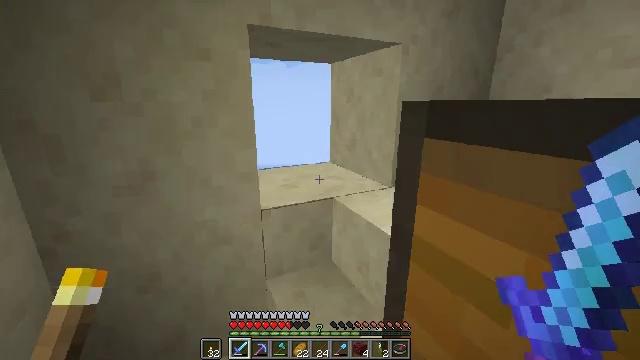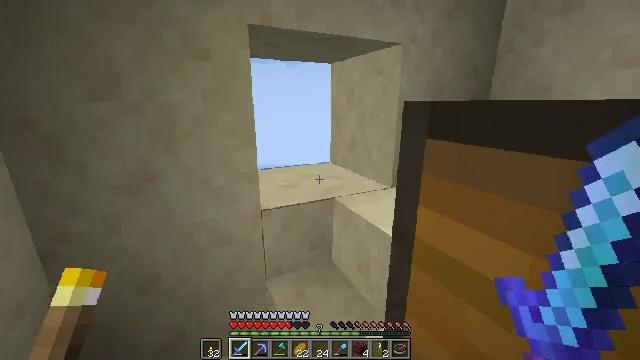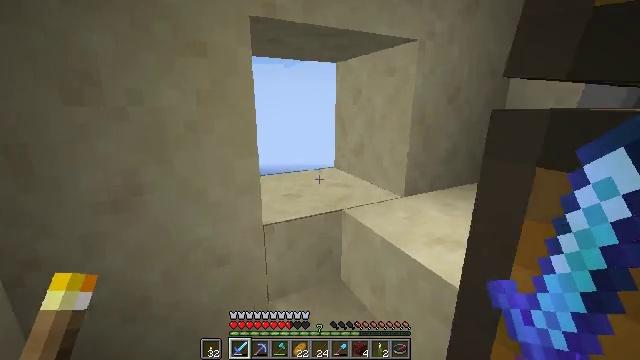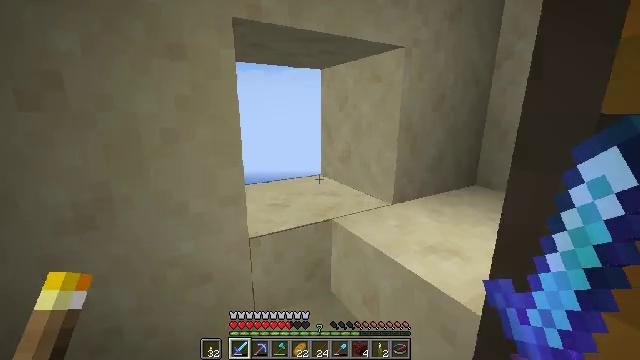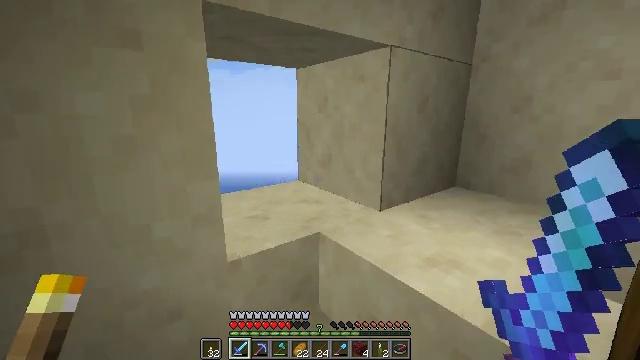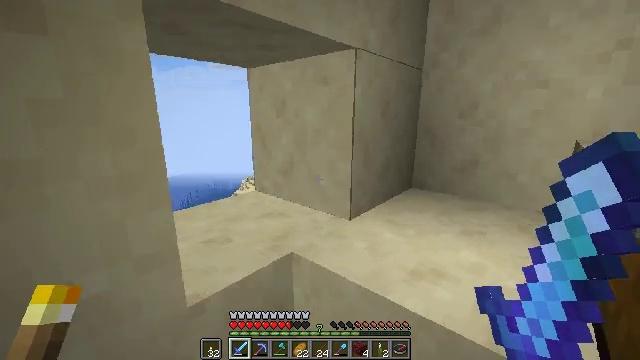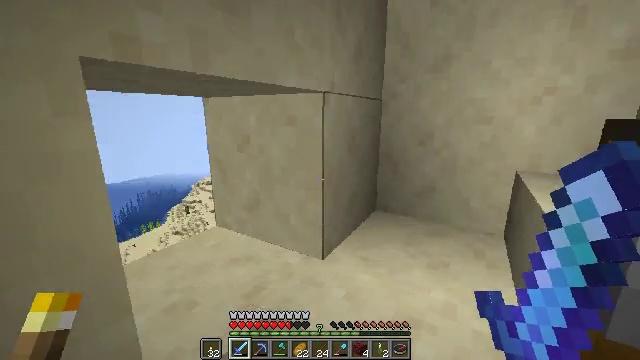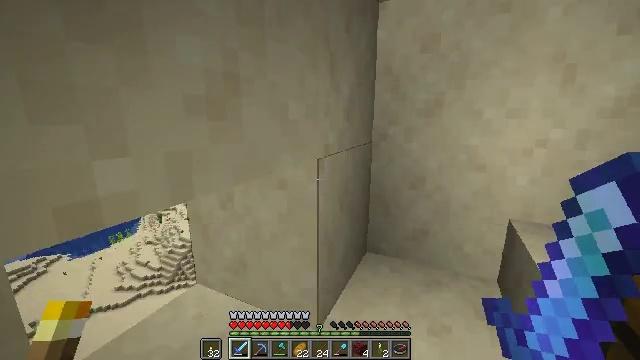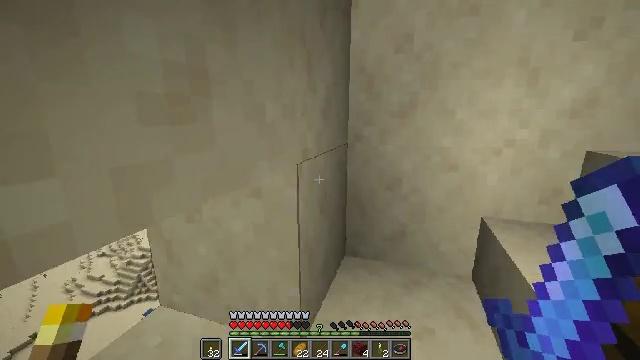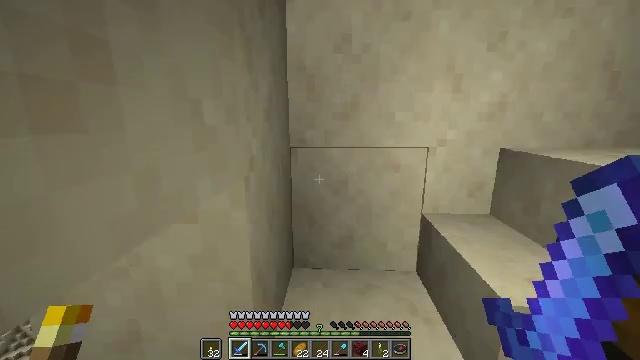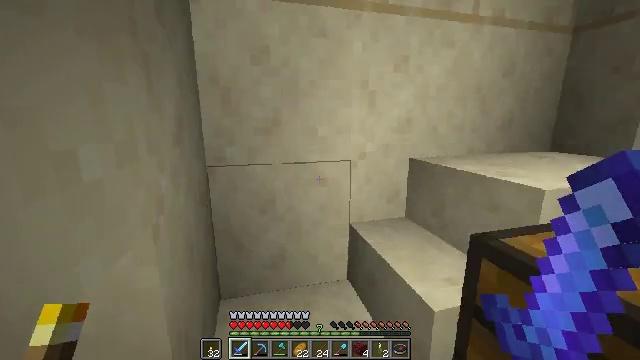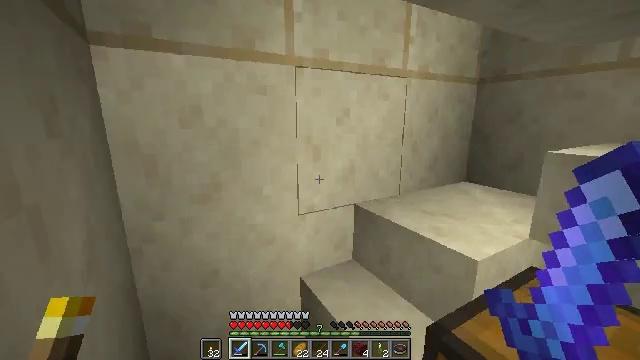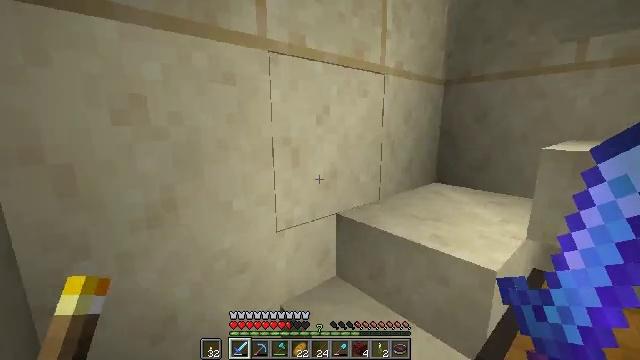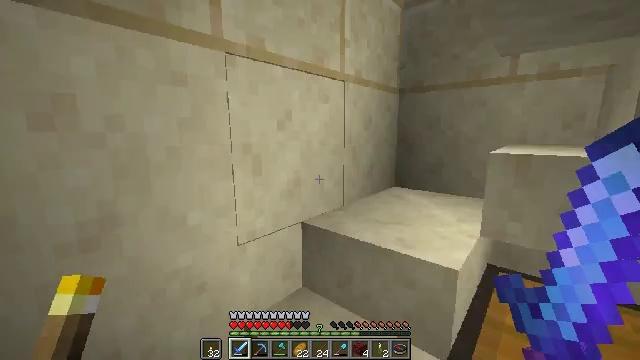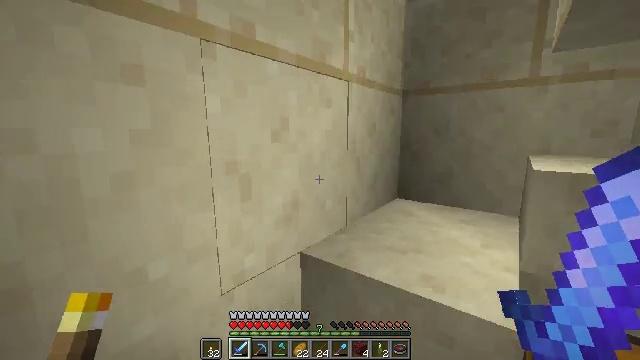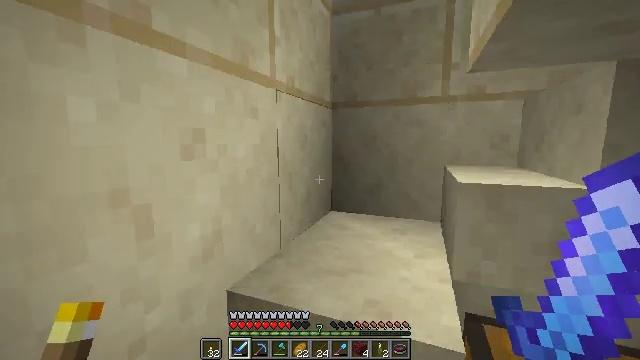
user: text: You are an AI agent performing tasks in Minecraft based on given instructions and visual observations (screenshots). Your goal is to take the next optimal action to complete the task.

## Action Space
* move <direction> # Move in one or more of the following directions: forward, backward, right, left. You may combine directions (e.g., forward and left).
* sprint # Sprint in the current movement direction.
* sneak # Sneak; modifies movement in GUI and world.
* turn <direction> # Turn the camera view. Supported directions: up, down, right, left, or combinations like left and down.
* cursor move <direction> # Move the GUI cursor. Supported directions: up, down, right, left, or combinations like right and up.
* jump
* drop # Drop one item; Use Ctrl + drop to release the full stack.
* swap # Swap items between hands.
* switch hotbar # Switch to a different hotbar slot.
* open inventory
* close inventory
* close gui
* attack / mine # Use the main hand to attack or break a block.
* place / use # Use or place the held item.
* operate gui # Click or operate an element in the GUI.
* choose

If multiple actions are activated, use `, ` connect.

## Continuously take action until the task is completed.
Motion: motion action
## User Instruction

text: Left click to mine the dead bush.
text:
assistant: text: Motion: move forward
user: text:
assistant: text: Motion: move forward
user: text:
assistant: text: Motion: move forward, turn right and up
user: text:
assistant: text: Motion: move forward, turn right
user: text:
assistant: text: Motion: move forward, turn right
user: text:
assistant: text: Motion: move forward, turn right
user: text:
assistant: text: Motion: move forward, turn right
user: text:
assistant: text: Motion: move forward and move left, turn right
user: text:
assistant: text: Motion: move forward and move left, turn right
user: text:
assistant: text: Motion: move forward and move left, turn right
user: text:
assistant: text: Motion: move forward and move left, turn right
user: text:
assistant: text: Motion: move forward and move left, turn right and up
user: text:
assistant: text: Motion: move forward, turn right and up
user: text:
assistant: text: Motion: move forward, turn right
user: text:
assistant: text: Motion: move forward, turn right and up
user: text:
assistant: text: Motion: move forward, turn right and up
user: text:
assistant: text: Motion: move forward, turn right and up
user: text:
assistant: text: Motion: move forward, turn right and up
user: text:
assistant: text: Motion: move forward and move left, turn right and up
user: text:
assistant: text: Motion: move forward and move left, turn right
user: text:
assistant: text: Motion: move forward and move left, turn right
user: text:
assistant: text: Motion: move forward and move left, turn right and down
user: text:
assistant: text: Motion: move forward and move left, turn down
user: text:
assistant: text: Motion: move forward
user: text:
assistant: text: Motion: move forward
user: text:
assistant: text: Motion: move forward
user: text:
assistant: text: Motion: move forward and move left
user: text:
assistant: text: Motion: move forward and move left
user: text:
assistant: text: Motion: move forward and move left, turn right and down
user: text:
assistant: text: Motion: move forward and move left, turn right and up